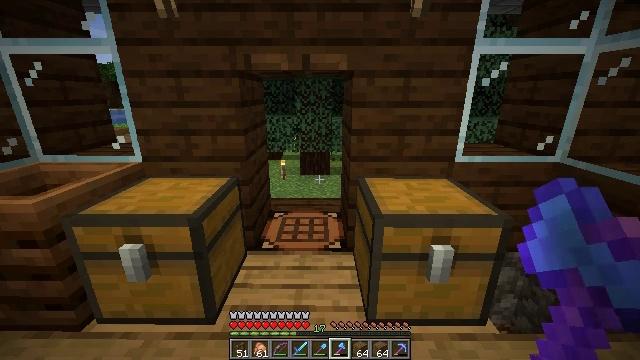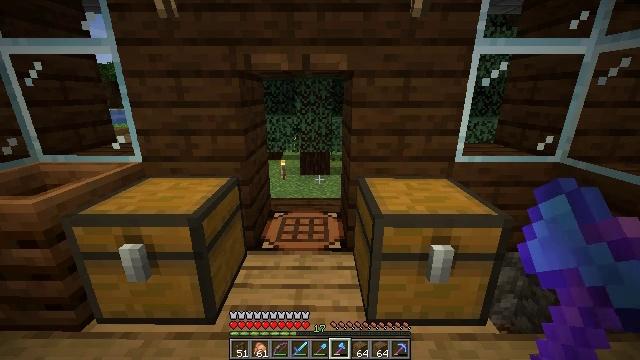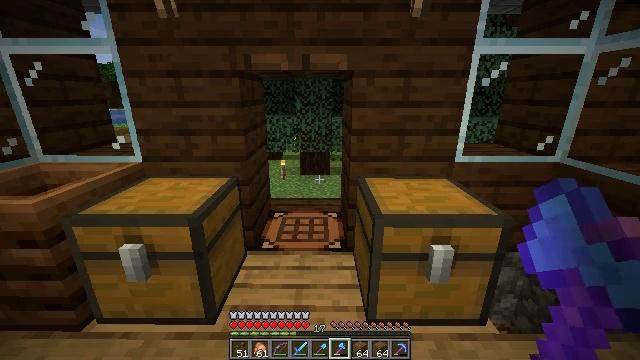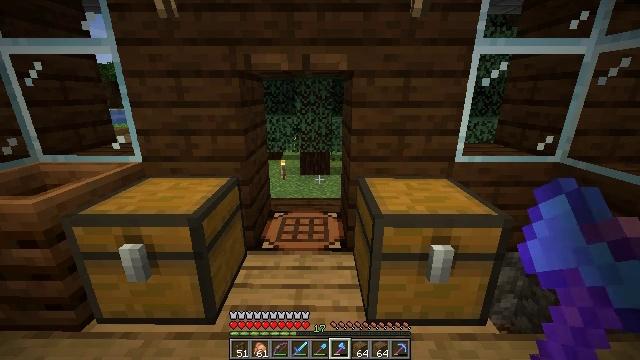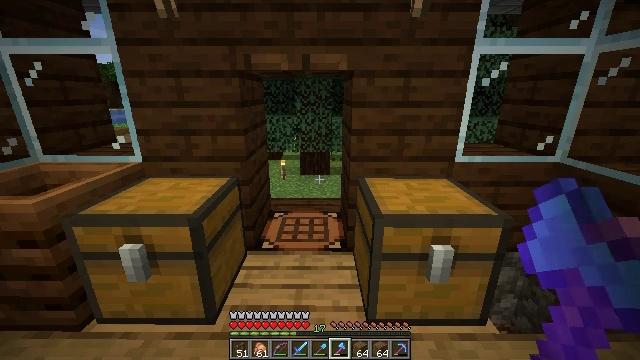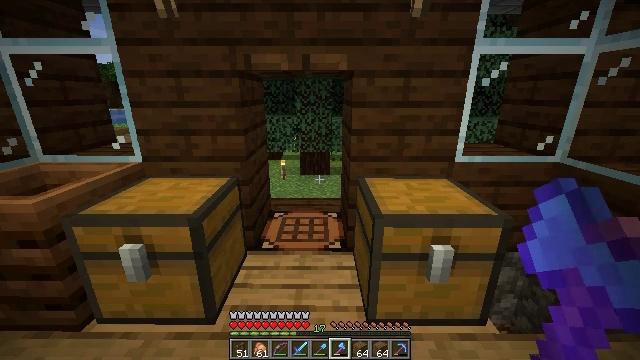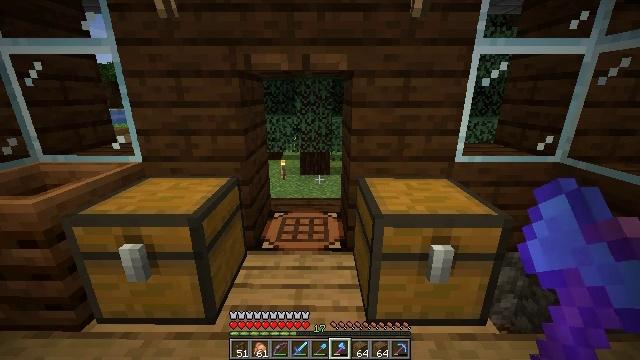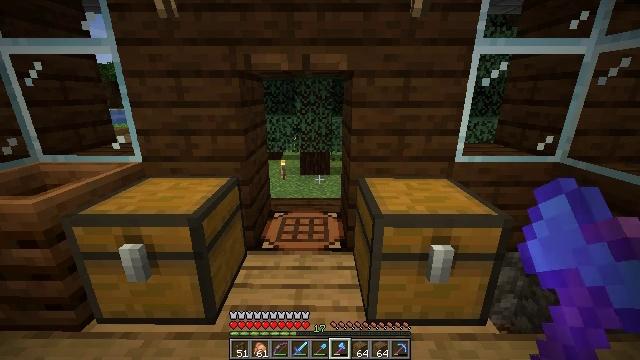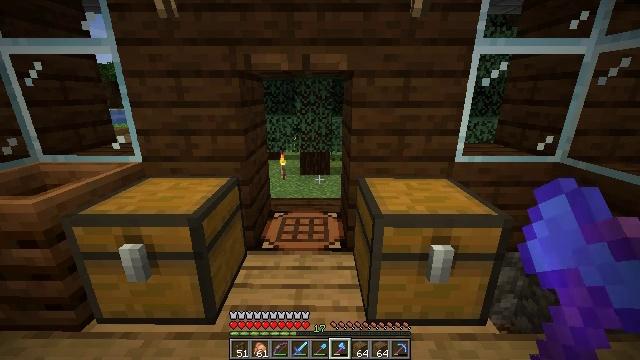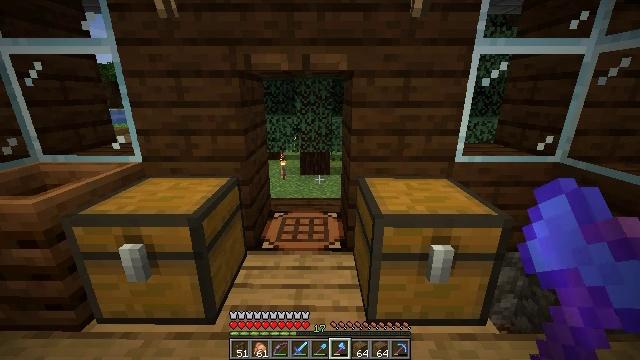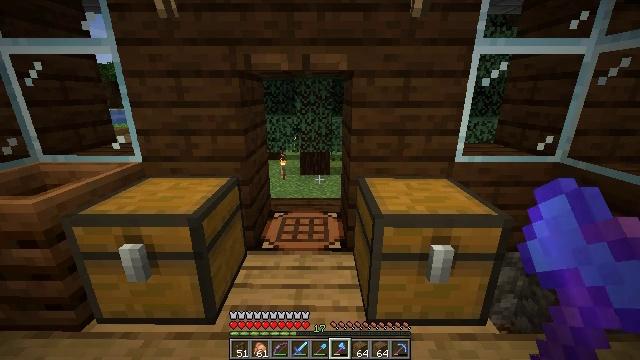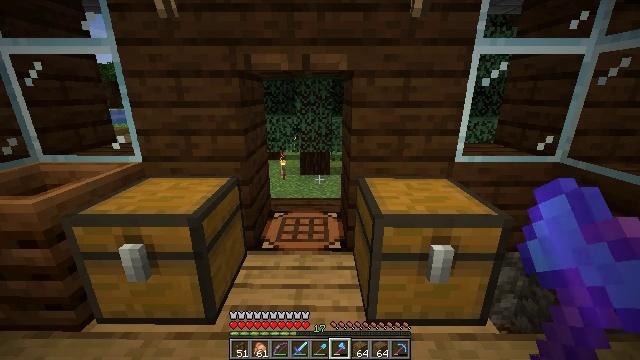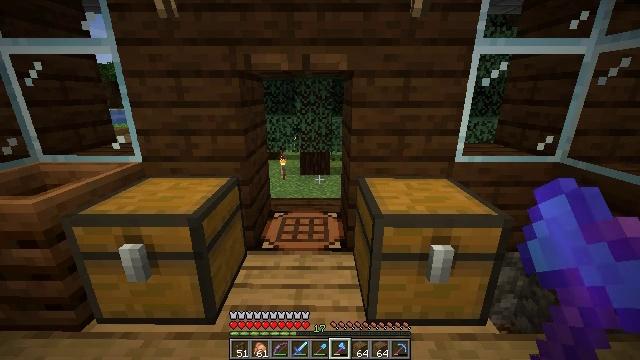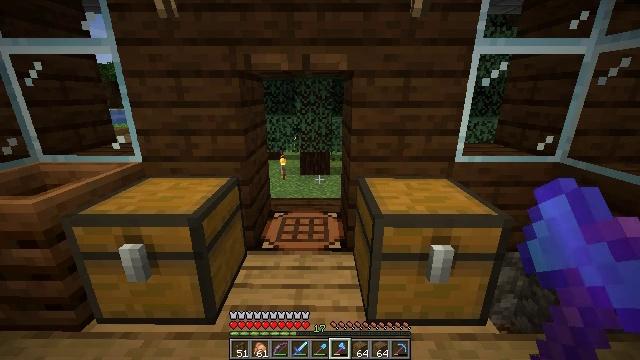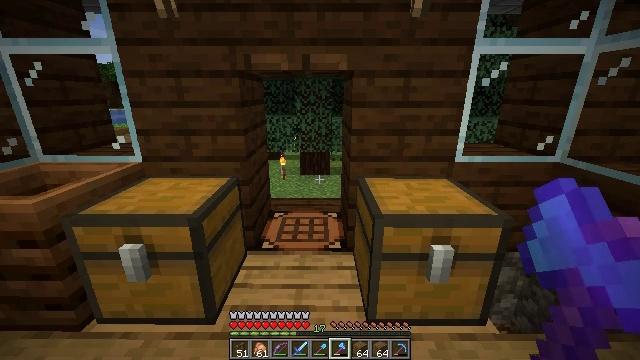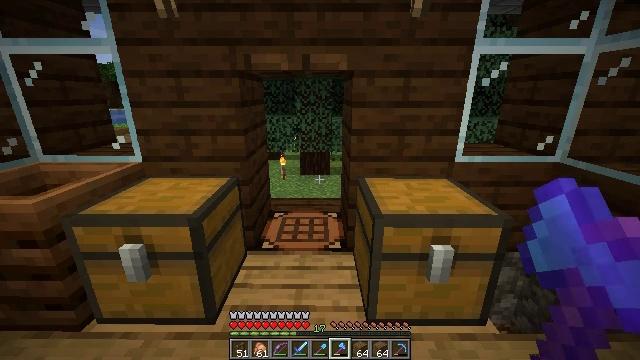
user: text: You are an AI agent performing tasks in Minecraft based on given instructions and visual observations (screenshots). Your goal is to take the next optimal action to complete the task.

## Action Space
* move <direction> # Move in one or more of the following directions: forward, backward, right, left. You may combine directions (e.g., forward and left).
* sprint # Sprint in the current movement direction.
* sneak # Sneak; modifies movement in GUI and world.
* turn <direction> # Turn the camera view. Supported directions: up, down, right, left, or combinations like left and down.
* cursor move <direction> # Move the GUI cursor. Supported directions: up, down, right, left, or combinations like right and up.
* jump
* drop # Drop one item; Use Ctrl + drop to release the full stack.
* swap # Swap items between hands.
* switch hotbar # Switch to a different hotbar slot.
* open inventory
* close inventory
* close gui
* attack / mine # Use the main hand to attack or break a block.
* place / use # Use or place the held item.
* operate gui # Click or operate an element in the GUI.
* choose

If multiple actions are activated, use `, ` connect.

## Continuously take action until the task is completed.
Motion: motion action
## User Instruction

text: Mine the spruce fence.
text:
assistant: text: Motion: no_op
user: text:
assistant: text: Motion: no_op
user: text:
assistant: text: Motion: no_op
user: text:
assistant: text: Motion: no_op
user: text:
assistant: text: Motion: no_op
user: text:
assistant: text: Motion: no_op
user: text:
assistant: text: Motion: no_op
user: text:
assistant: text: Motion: no_op
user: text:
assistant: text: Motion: no_op
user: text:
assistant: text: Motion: no_op
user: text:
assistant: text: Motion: no_op
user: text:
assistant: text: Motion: no_op
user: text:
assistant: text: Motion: no_op
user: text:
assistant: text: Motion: no_op
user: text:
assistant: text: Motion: no_op
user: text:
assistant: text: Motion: no_op
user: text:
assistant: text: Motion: no_op
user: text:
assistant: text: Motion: no_op
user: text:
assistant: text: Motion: no_op
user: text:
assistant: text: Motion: no_op
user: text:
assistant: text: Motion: no_op
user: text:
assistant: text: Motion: no_op
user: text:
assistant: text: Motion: no_op
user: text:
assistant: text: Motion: no_op
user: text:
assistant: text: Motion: no_op
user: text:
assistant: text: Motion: no_op
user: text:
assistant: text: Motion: no_op
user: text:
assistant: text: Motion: no_op
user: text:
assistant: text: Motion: no_op
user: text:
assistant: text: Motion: no_op